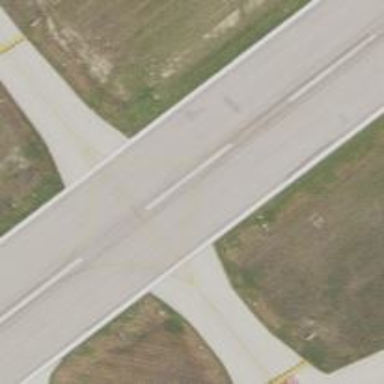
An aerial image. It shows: View of taxiway at the airport.